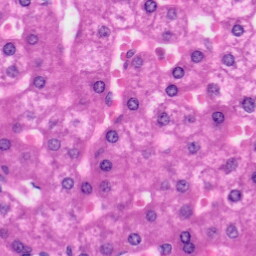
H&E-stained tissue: Liver